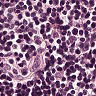
Metastatic tissue present: no